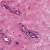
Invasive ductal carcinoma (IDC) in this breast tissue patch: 0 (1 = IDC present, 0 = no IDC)